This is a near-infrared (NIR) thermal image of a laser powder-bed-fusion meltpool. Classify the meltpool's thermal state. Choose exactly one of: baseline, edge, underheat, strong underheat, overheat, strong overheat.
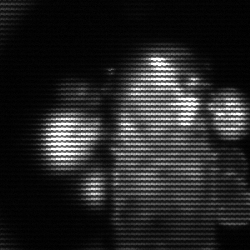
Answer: strong underheat